Question: I have a Django application with following class:
'''
class Opinion(models.Model):
id = models.AutoField(primary_key=True)
contents = models.CharField(max_length=256)
source = models.CharField(max_length=256)
proArguments = models.ManyToManyField('self', verbose_name="Pro arguments", related_name='proargs', null='true', blank='true')
contraArguments = models.ManyToManyField('self', verbose_name="Contra arguments", related_name='contraarg', null='true', blank='true')
def __unicode__(self):
return self.contents
'''
When I try to create a new instance of this class in the admin, the newly created opinion has one 'proArgument' and one 'contraArgument', even though I didn't enter them.

What can I do in order for 'proargs' and 'contraarg' to be empty, when I don't enter them?
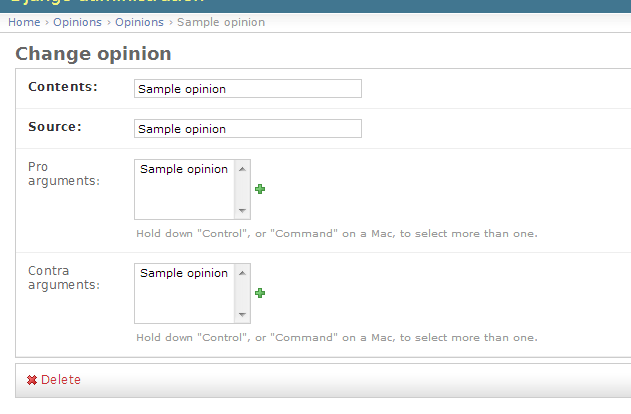
Answer: The multiple select widget for both many to many fields contains all possible 'Opinions'. In your screenshot, there are no 'Opinions' selected for these fields. They are not selected until you click on one or more opinions and save.
You might find the <URL> and 'filter_vertical' model admin options helpful. They make it clearer which objects are selected.